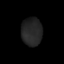
Tissue: lung
Cell type: Epithelial cells
Senescence score: 0.1965
Nuclear area (px): 563
Mean DAPI intensity: 36.925